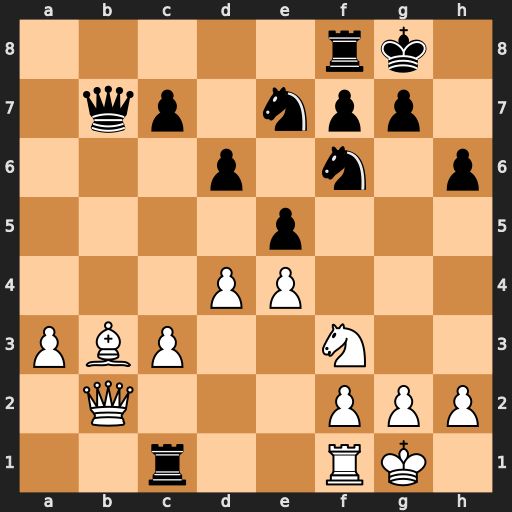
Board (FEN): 5rk1/1qp1npp1/3p1n1p/4p3/3PP3/PBP2N2/1Q3PPP/2r2RK1
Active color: w
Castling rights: -
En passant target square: -
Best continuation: Bxf7+ Rxf7 Qxb7